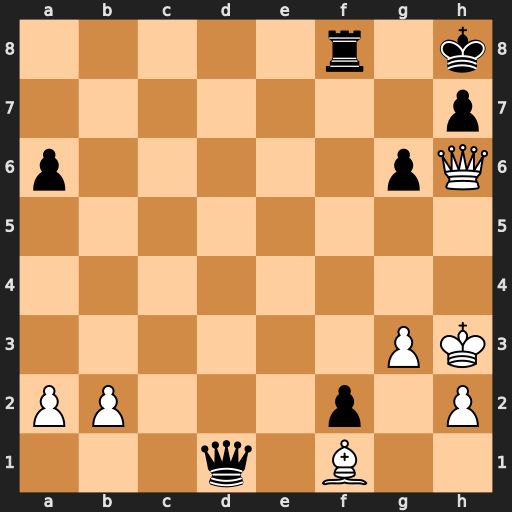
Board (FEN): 5r1k/7p/p5pQ/8/8/6PK/PP3p1P/3q1B2
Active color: w
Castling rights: -
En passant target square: -
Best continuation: Qxf8#